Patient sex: M
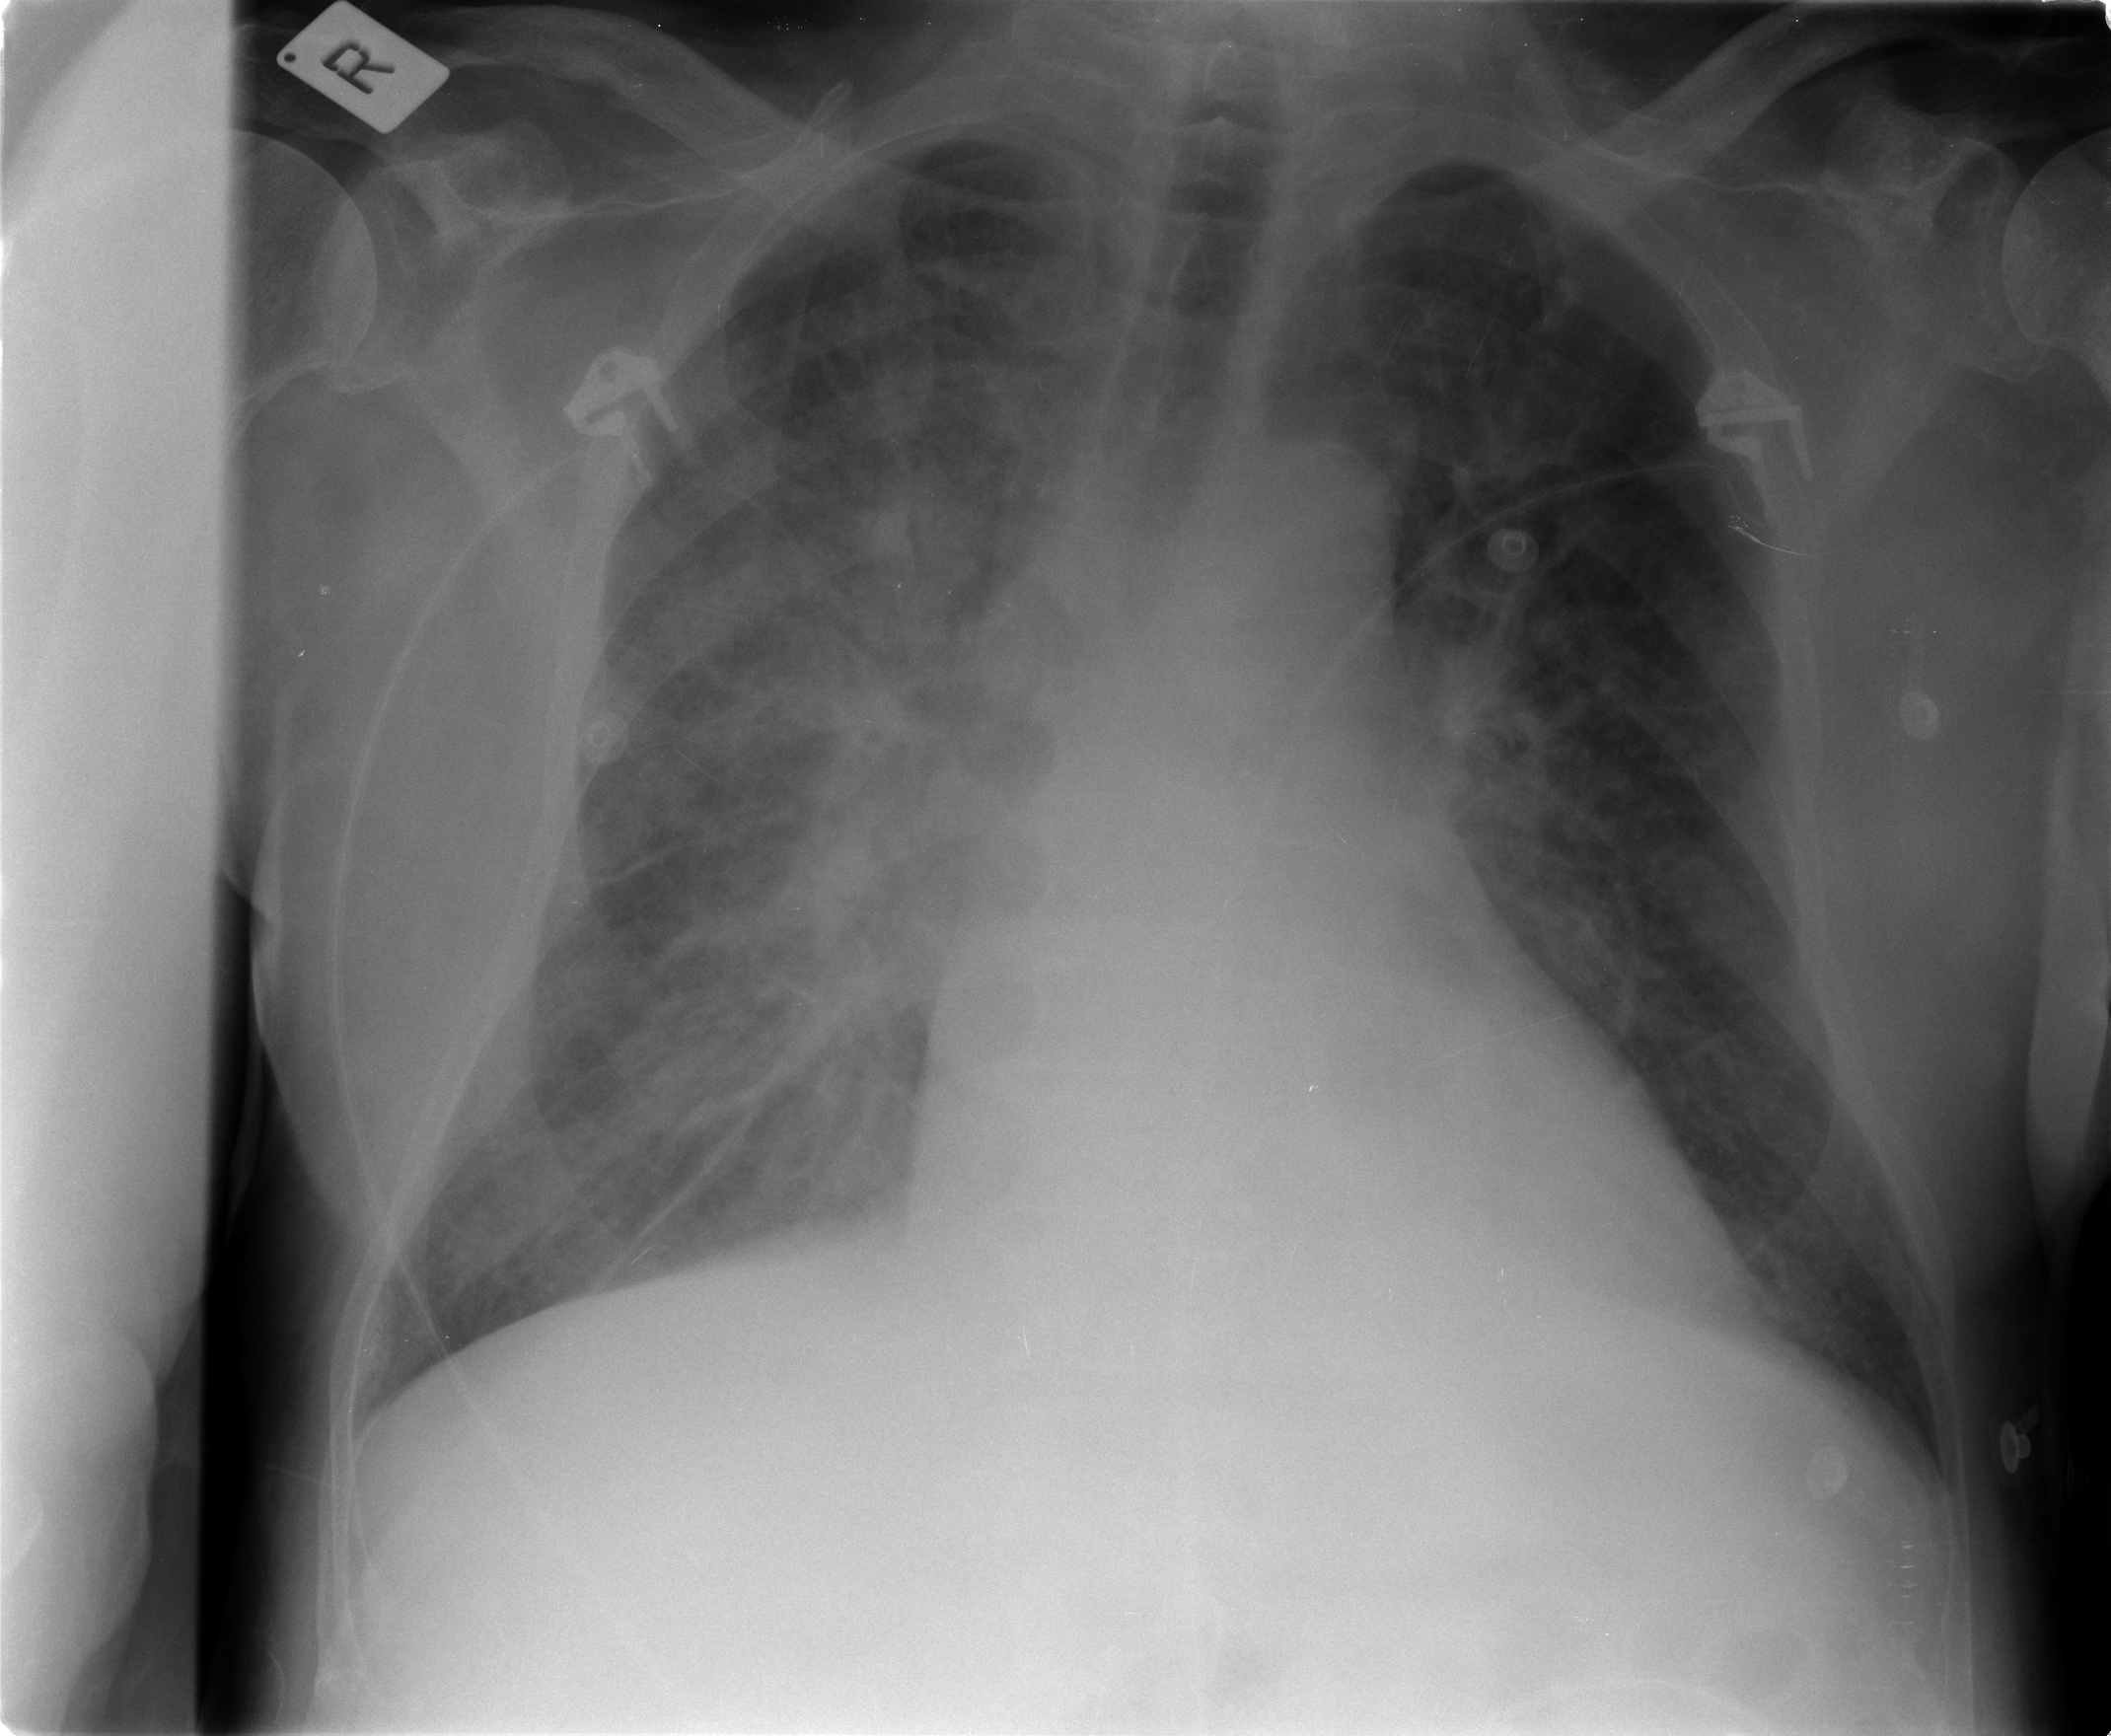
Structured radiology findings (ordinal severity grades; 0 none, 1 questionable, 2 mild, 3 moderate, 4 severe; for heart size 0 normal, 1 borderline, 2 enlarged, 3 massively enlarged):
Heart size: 2
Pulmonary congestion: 3
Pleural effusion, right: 0
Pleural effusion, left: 1
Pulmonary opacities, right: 3
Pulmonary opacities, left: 0
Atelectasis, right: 2
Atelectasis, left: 2